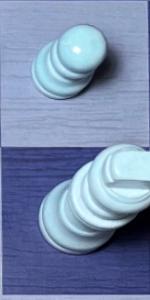
Label: King_White